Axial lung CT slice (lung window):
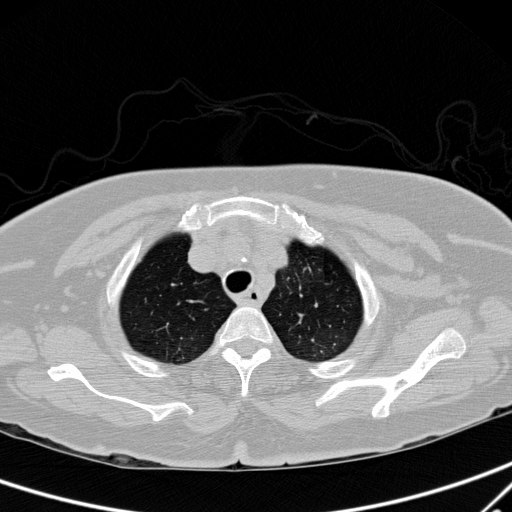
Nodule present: no